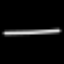
Label: line